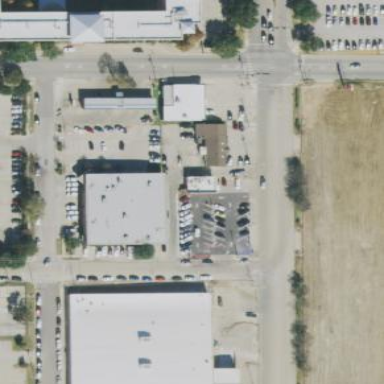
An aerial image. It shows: Retail area.